Question: I have a many to many relationship in my EntityFramework. I want query all "teilnehmer" which are related to a specific "mannschaft".

here is my query
'''
var teilnehmerquery = (from teil in myEntities.Teilnehmer
from man in teil.Mannschaft
where 1==man.MNR
select teil);
'''
if i run it, the query throws a 'NotSupportedException'.
What to do to get this working?
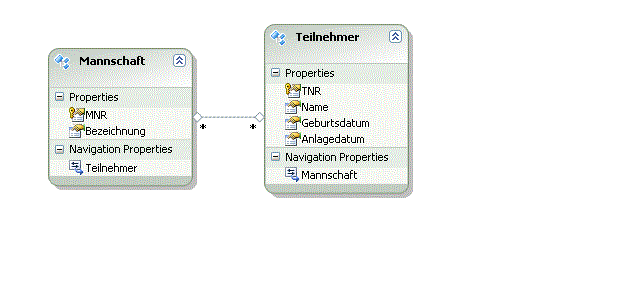
Answer: Try
'''
var teilnehmerquery = myEntities.Mannschaft.Where( m => m.MNR == 1 )
.SelectMany( m => m.Teilnehmer );
'''